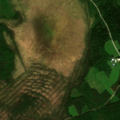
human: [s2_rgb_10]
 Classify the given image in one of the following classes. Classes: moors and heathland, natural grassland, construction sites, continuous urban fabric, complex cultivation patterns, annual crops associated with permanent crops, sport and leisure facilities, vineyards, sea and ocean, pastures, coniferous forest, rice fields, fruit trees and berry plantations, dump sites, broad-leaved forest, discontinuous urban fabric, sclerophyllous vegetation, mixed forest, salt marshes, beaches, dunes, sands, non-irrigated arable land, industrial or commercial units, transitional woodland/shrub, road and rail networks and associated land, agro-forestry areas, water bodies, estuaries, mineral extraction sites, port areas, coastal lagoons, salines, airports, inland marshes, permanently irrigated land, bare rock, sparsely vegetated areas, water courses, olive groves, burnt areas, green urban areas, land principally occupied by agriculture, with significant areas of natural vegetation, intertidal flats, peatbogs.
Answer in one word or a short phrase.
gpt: coniferous forest, mixed forest, peatbogs